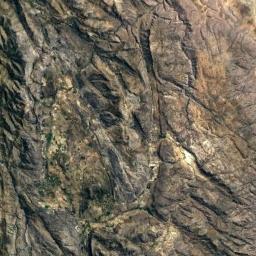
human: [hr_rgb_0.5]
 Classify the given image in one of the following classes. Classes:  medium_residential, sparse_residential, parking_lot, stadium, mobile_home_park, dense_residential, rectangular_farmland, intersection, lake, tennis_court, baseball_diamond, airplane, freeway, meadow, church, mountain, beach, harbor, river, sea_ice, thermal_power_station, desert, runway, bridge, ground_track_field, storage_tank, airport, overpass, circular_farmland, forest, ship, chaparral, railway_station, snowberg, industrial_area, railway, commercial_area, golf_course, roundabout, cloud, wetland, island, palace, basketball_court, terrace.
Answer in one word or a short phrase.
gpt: mountain